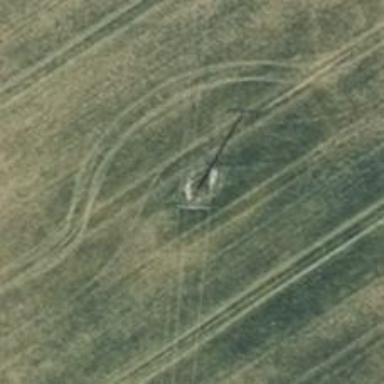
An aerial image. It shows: Power pole.